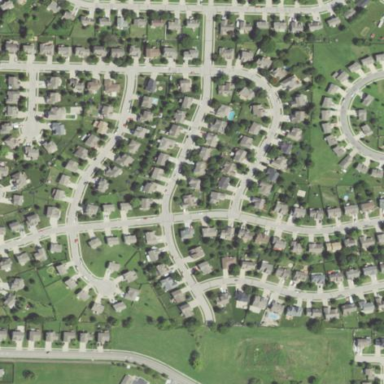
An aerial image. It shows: Residential area composed of single-family homes.